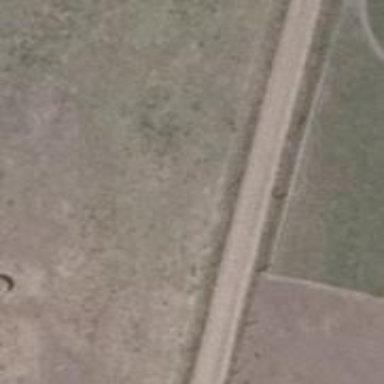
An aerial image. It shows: Track with grade 3 surface.